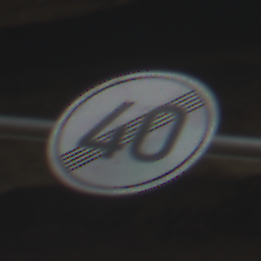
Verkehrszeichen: EndeGeschwindigkeit40
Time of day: Midday
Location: Roofed (Beach)
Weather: Overcast
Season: NotSpecified
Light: Natural